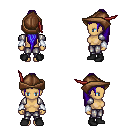
a pixel art fantasy rpg character, female body template, human, tanned skin, steel arm armor, metal pants, blue extra-long topknot hairstyle, leather cap, white cloth bracers, black shoes, four views (front, back, left, right), 2x2 character sprite sheet, small pixel art, hard edges, no anti-aliasing